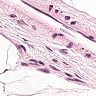
Metastatic tissue present: no